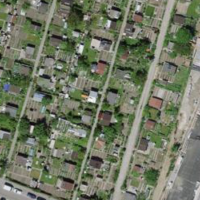
EUNIS habitat code: 53
Species observed at this site:
Anthaxia nitidula